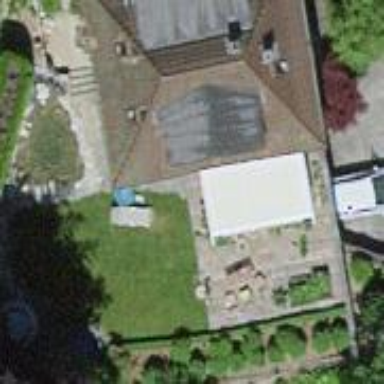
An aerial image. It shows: House with hipped roof.